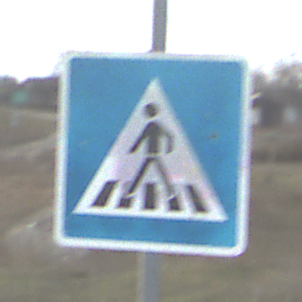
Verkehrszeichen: FussgaengerueberwegRechts
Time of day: SunriseSunset
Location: Outdoor (RoadRail)
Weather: PartlyCloudy
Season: NotSpecified
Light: Natural